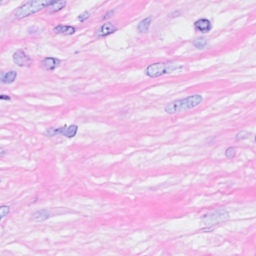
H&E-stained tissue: Breast